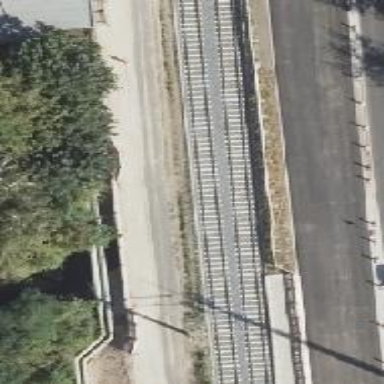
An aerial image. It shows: Electrified tram railway bridge with contact lines.